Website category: university
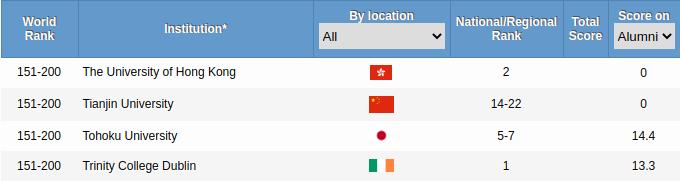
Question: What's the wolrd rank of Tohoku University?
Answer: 151-200

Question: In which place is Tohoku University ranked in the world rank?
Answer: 151-200

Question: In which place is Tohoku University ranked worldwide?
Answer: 151-200

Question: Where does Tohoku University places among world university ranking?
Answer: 151-200

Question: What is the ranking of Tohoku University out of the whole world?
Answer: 151-200

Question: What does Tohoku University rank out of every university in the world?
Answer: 151-200

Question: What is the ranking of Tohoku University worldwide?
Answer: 151-200

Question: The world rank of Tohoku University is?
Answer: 151-200

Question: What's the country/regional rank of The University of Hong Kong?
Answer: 2

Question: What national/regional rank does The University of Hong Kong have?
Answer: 2

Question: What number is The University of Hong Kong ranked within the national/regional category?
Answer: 2

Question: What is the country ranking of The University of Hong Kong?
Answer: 2

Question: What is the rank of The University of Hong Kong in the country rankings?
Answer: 2

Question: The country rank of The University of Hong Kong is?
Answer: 2

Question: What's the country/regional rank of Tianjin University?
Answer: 14-22

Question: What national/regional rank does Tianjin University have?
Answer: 14-22

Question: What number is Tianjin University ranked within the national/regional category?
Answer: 14-22

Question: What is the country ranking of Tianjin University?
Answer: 14-22

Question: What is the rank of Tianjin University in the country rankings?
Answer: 14-22

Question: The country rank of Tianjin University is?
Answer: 14-22

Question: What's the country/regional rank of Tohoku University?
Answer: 5-7

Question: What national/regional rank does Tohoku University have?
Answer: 5-7

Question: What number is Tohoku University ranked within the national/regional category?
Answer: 5-7

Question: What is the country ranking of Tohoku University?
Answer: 5-7

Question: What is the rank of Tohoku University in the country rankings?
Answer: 5-7

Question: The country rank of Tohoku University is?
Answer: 5-7

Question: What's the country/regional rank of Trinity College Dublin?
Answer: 1

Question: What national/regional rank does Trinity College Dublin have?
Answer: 1

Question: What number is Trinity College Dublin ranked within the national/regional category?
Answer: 1

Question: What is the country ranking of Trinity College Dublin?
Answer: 1

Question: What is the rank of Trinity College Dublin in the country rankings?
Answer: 1

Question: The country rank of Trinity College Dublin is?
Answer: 1

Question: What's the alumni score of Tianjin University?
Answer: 0

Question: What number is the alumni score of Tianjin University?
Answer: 0

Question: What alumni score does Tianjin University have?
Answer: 0

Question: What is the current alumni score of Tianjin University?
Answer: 0

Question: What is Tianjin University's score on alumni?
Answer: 0

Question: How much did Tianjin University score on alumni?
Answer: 0

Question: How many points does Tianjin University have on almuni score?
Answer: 0

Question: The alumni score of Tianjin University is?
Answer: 0

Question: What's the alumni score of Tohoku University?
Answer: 14.4

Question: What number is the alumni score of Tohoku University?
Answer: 14.4

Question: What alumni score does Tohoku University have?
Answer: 14.4

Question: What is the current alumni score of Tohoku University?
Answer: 14.4

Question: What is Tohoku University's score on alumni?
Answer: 14.4

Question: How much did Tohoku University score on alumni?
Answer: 14.4

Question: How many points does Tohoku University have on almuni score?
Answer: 14.4

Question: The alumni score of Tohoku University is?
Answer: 14.4

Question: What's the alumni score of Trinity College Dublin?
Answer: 13.3

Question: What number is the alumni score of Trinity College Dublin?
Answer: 13.3

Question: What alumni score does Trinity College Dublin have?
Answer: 13.3

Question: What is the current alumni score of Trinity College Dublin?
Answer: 13.3

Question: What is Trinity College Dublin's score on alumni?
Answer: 13.3

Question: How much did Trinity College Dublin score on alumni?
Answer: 13.3

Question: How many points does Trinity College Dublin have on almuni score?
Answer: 13.3

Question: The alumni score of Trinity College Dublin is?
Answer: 13.3

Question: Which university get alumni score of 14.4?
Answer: Tohoku University

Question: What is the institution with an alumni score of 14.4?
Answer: Tohoku University

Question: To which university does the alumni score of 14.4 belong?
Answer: Tohoku University

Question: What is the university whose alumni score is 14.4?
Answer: Tohoku University

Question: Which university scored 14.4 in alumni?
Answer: Tohoku University

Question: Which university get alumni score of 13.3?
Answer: Trinity College Dublin

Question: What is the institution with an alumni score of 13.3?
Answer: Trinity College Dublin

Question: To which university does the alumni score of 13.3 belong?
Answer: Trinity College Dublin